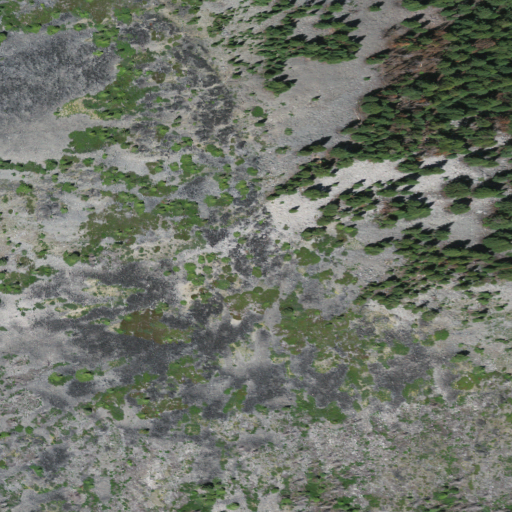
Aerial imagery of mountain in Oregon named Grayback Mountain containing shrub, grassland, and evergreen forest